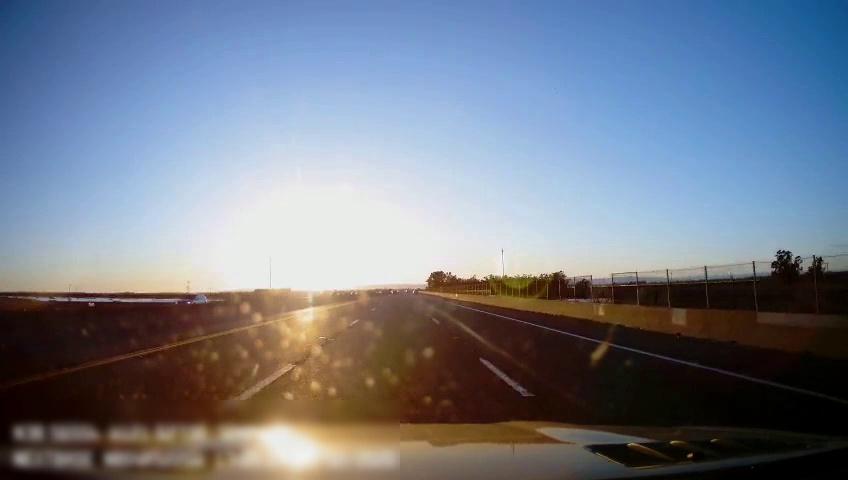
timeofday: Day
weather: Sunny
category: Drivable Space
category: Vehicles | SUV
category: Lanes | Alternate Lane
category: Lanes | Current Lane
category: Lanes | Current Lane
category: Lanes | Alternate Lane